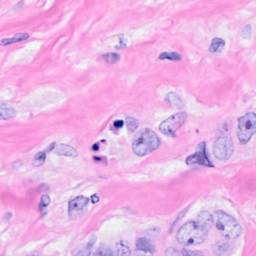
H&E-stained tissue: Breast